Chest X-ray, AP view. Patient: 53 years old, sex F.
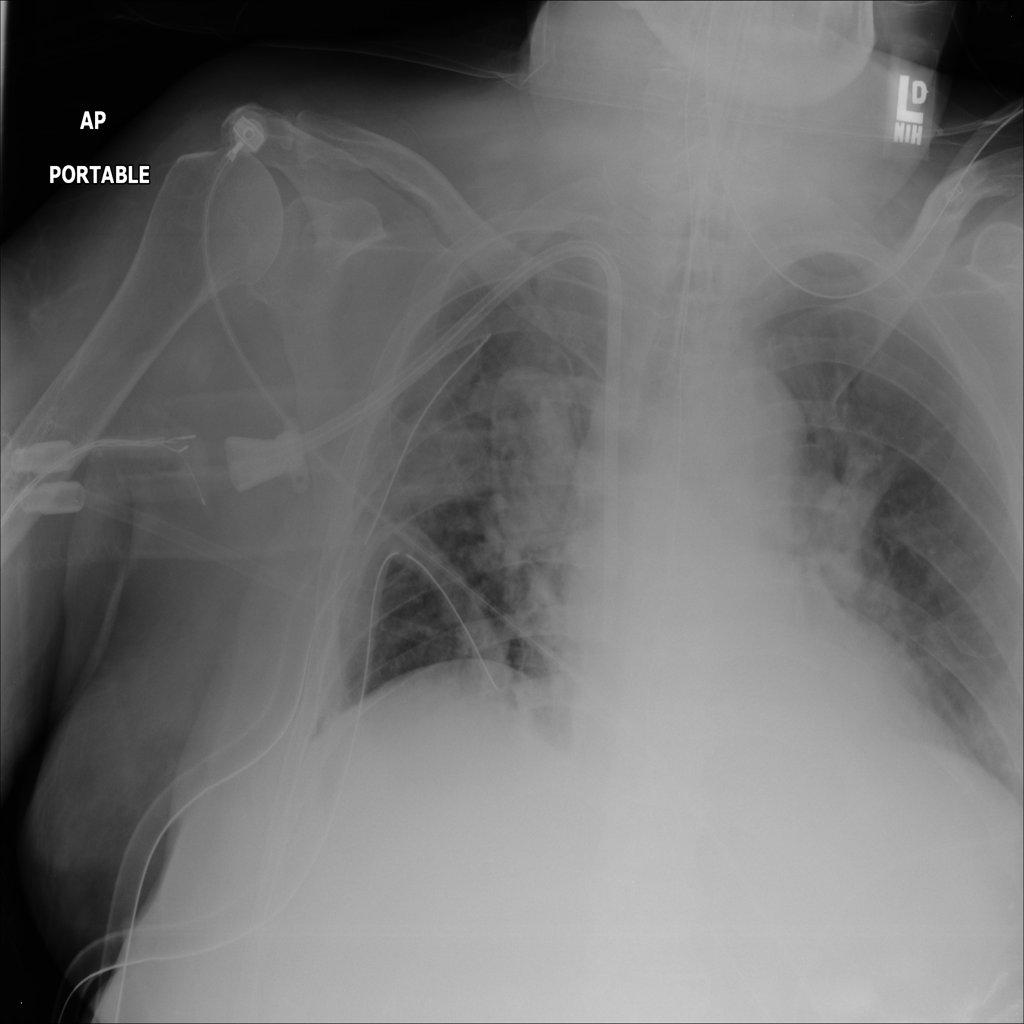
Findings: No Finding